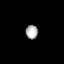
Tissue: lung
Cell type: Epithelial cells
Senescence score: 0.2022
Nuclear area (px): 167
Mean DAPI intensity: 172.024